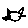
Label: cat